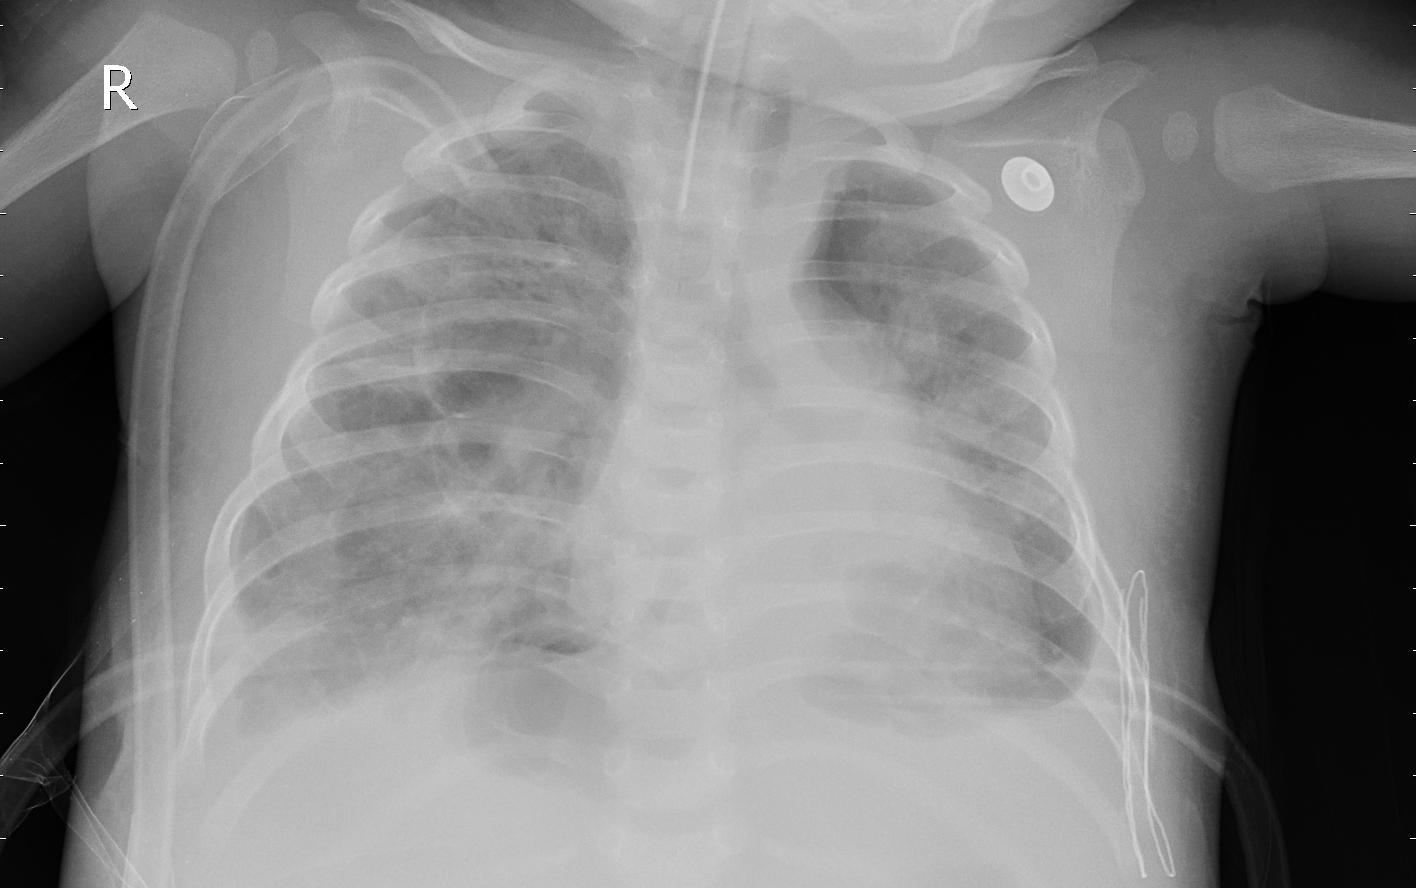
Diagnosis: PNEUMONIA